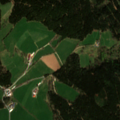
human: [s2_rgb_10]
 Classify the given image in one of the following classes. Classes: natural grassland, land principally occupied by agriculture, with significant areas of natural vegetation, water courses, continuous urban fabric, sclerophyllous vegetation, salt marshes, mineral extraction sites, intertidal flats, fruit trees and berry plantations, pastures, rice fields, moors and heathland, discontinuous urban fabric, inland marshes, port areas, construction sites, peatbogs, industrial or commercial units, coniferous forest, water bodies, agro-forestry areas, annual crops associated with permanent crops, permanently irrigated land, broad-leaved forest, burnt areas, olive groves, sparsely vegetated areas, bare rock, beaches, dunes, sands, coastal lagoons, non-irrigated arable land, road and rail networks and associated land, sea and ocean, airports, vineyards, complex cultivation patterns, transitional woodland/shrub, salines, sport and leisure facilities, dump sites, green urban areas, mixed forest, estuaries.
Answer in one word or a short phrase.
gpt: pastures, land principally occupied by agriculture, with significant areas of natural vegetation, coniferous forest, mixed forest